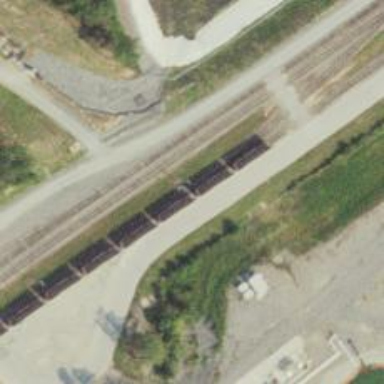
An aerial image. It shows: Rail spur service.